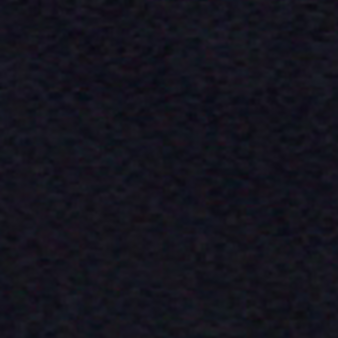
Label: other